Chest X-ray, PA view. Patient: 48 years old, sex F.
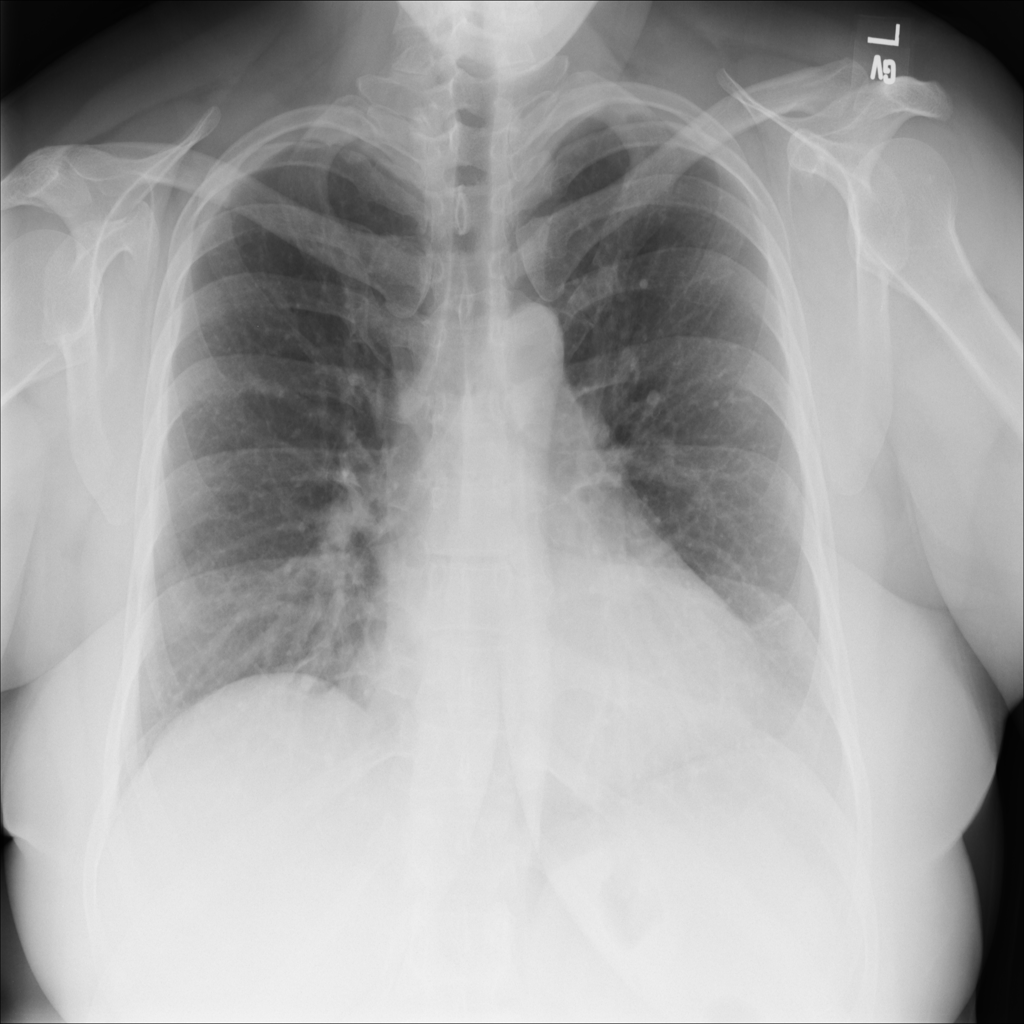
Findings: No Finding